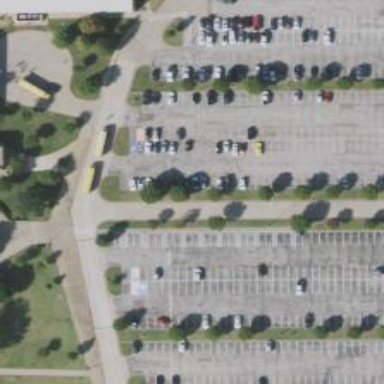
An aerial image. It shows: Parking space is available.